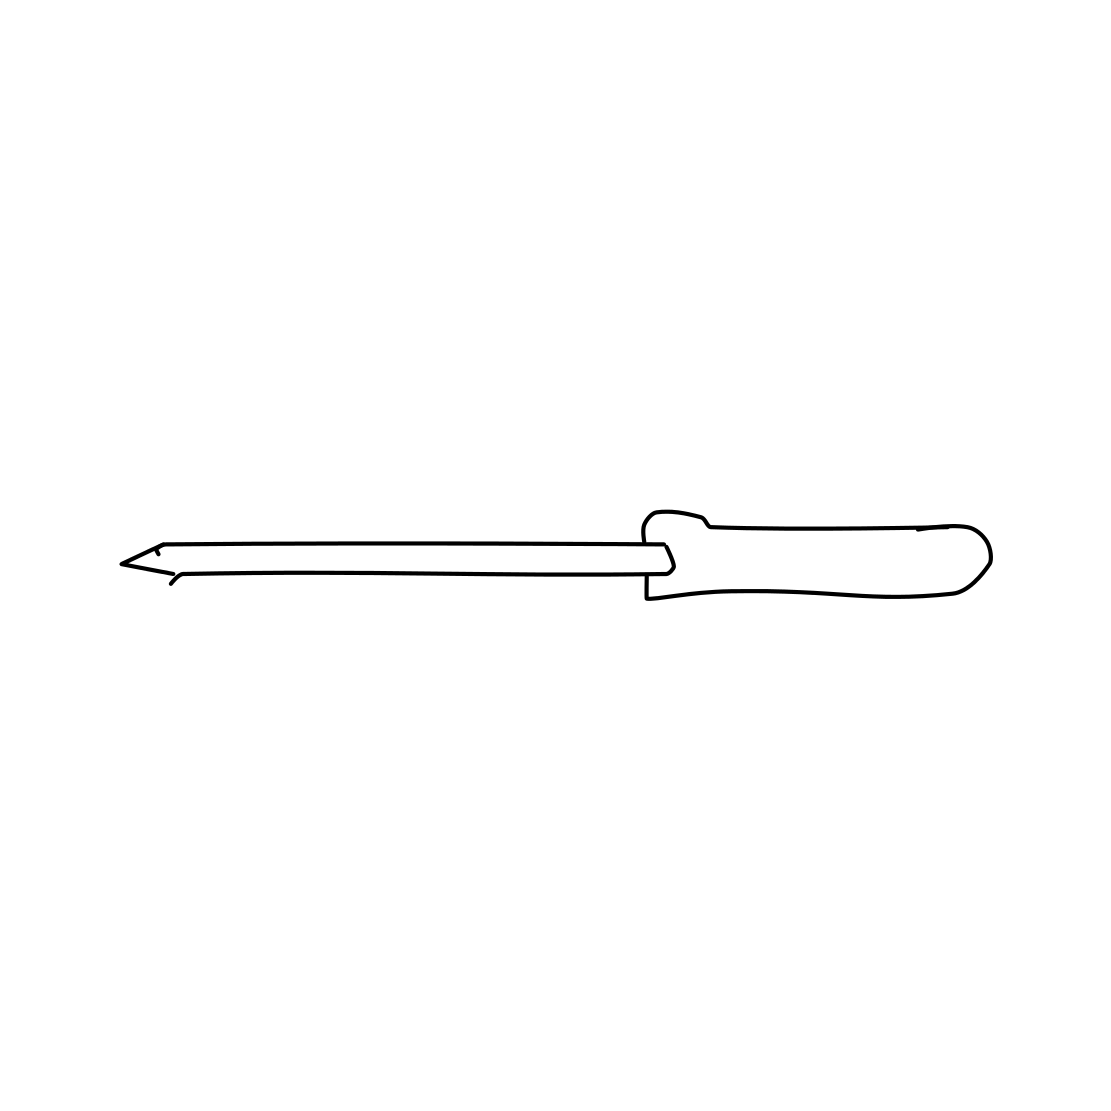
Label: screwdriver